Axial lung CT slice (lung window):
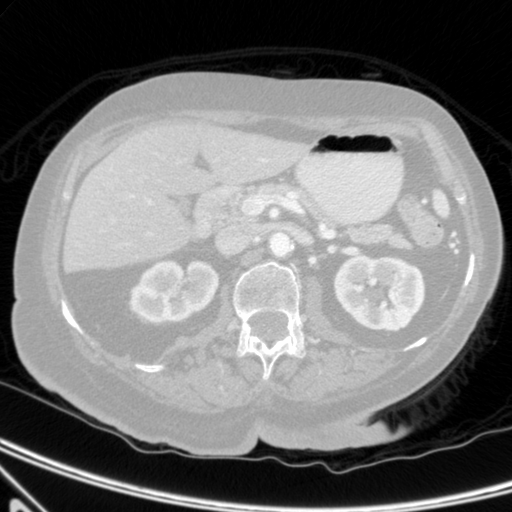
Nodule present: no